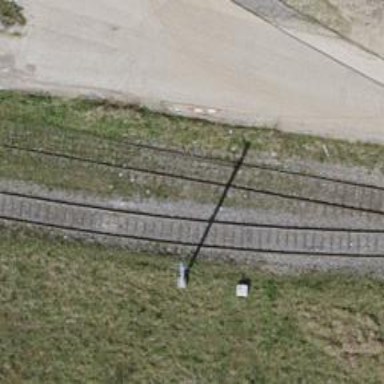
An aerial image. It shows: Rail spur service.